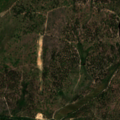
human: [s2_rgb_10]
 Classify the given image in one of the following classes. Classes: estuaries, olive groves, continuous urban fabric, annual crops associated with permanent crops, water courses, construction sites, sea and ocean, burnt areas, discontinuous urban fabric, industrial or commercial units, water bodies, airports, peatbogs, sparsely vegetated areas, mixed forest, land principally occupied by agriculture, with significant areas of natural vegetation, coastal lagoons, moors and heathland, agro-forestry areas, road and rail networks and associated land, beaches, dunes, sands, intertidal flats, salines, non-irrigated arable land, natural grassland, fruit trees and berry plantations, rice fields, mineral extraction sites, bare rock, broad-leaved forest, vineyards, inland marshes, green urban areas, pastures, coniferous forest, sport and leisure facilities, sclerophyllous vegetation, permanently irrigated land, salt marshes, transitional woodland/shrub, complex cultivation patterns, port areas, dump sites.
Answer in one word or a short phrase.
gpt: continuous urban fabric